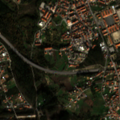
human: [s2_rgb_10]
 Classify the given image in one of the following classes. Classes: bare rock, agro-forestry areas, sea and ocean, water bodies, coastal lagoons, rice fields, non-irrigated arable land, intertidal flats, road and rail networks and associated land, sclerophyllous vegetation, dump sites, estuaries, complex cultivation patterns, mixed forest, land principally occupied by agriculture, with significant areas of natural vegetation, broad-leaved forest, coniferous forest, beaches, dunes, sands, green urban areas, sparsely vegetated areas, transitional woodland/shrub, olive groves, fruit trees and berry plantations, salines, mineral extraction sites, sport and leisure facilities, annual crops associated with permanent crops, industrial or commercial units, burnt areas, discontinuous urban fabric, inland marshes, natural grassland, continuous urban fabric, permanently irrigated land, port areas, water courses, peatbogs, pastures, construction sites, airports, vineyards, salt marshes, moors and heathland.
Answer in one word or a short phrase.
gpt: continuous urban fabric, discontinuous urban fabric, complex cultivation patterns, coniferous forest, transitional woodland/shrub